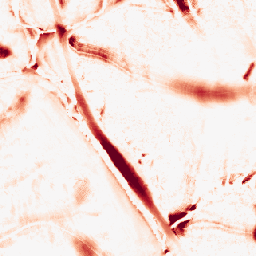
Category: morphological
Decomposition family: tophat
Decomposition parameters: size: 20
mode: white
Upsampling method: area
Upsampling parameters: scale: 8
Upsampling scale: 8